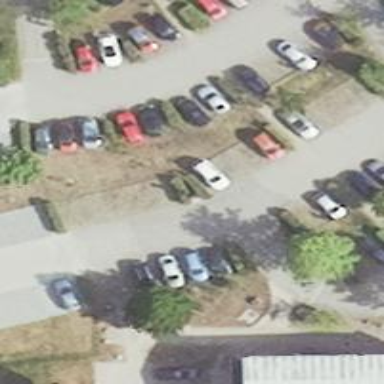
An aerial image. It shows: Road serving as parking aisle.